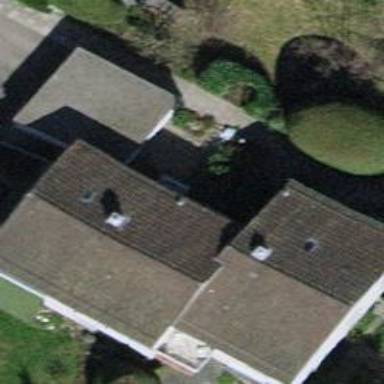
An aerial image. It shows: Garage.